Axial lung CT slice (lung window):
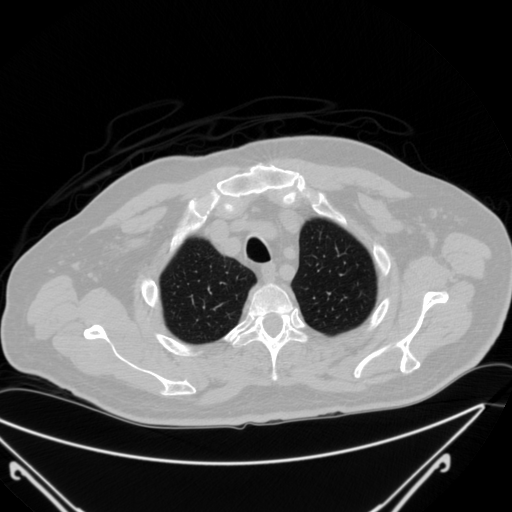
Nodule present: no